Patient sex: M
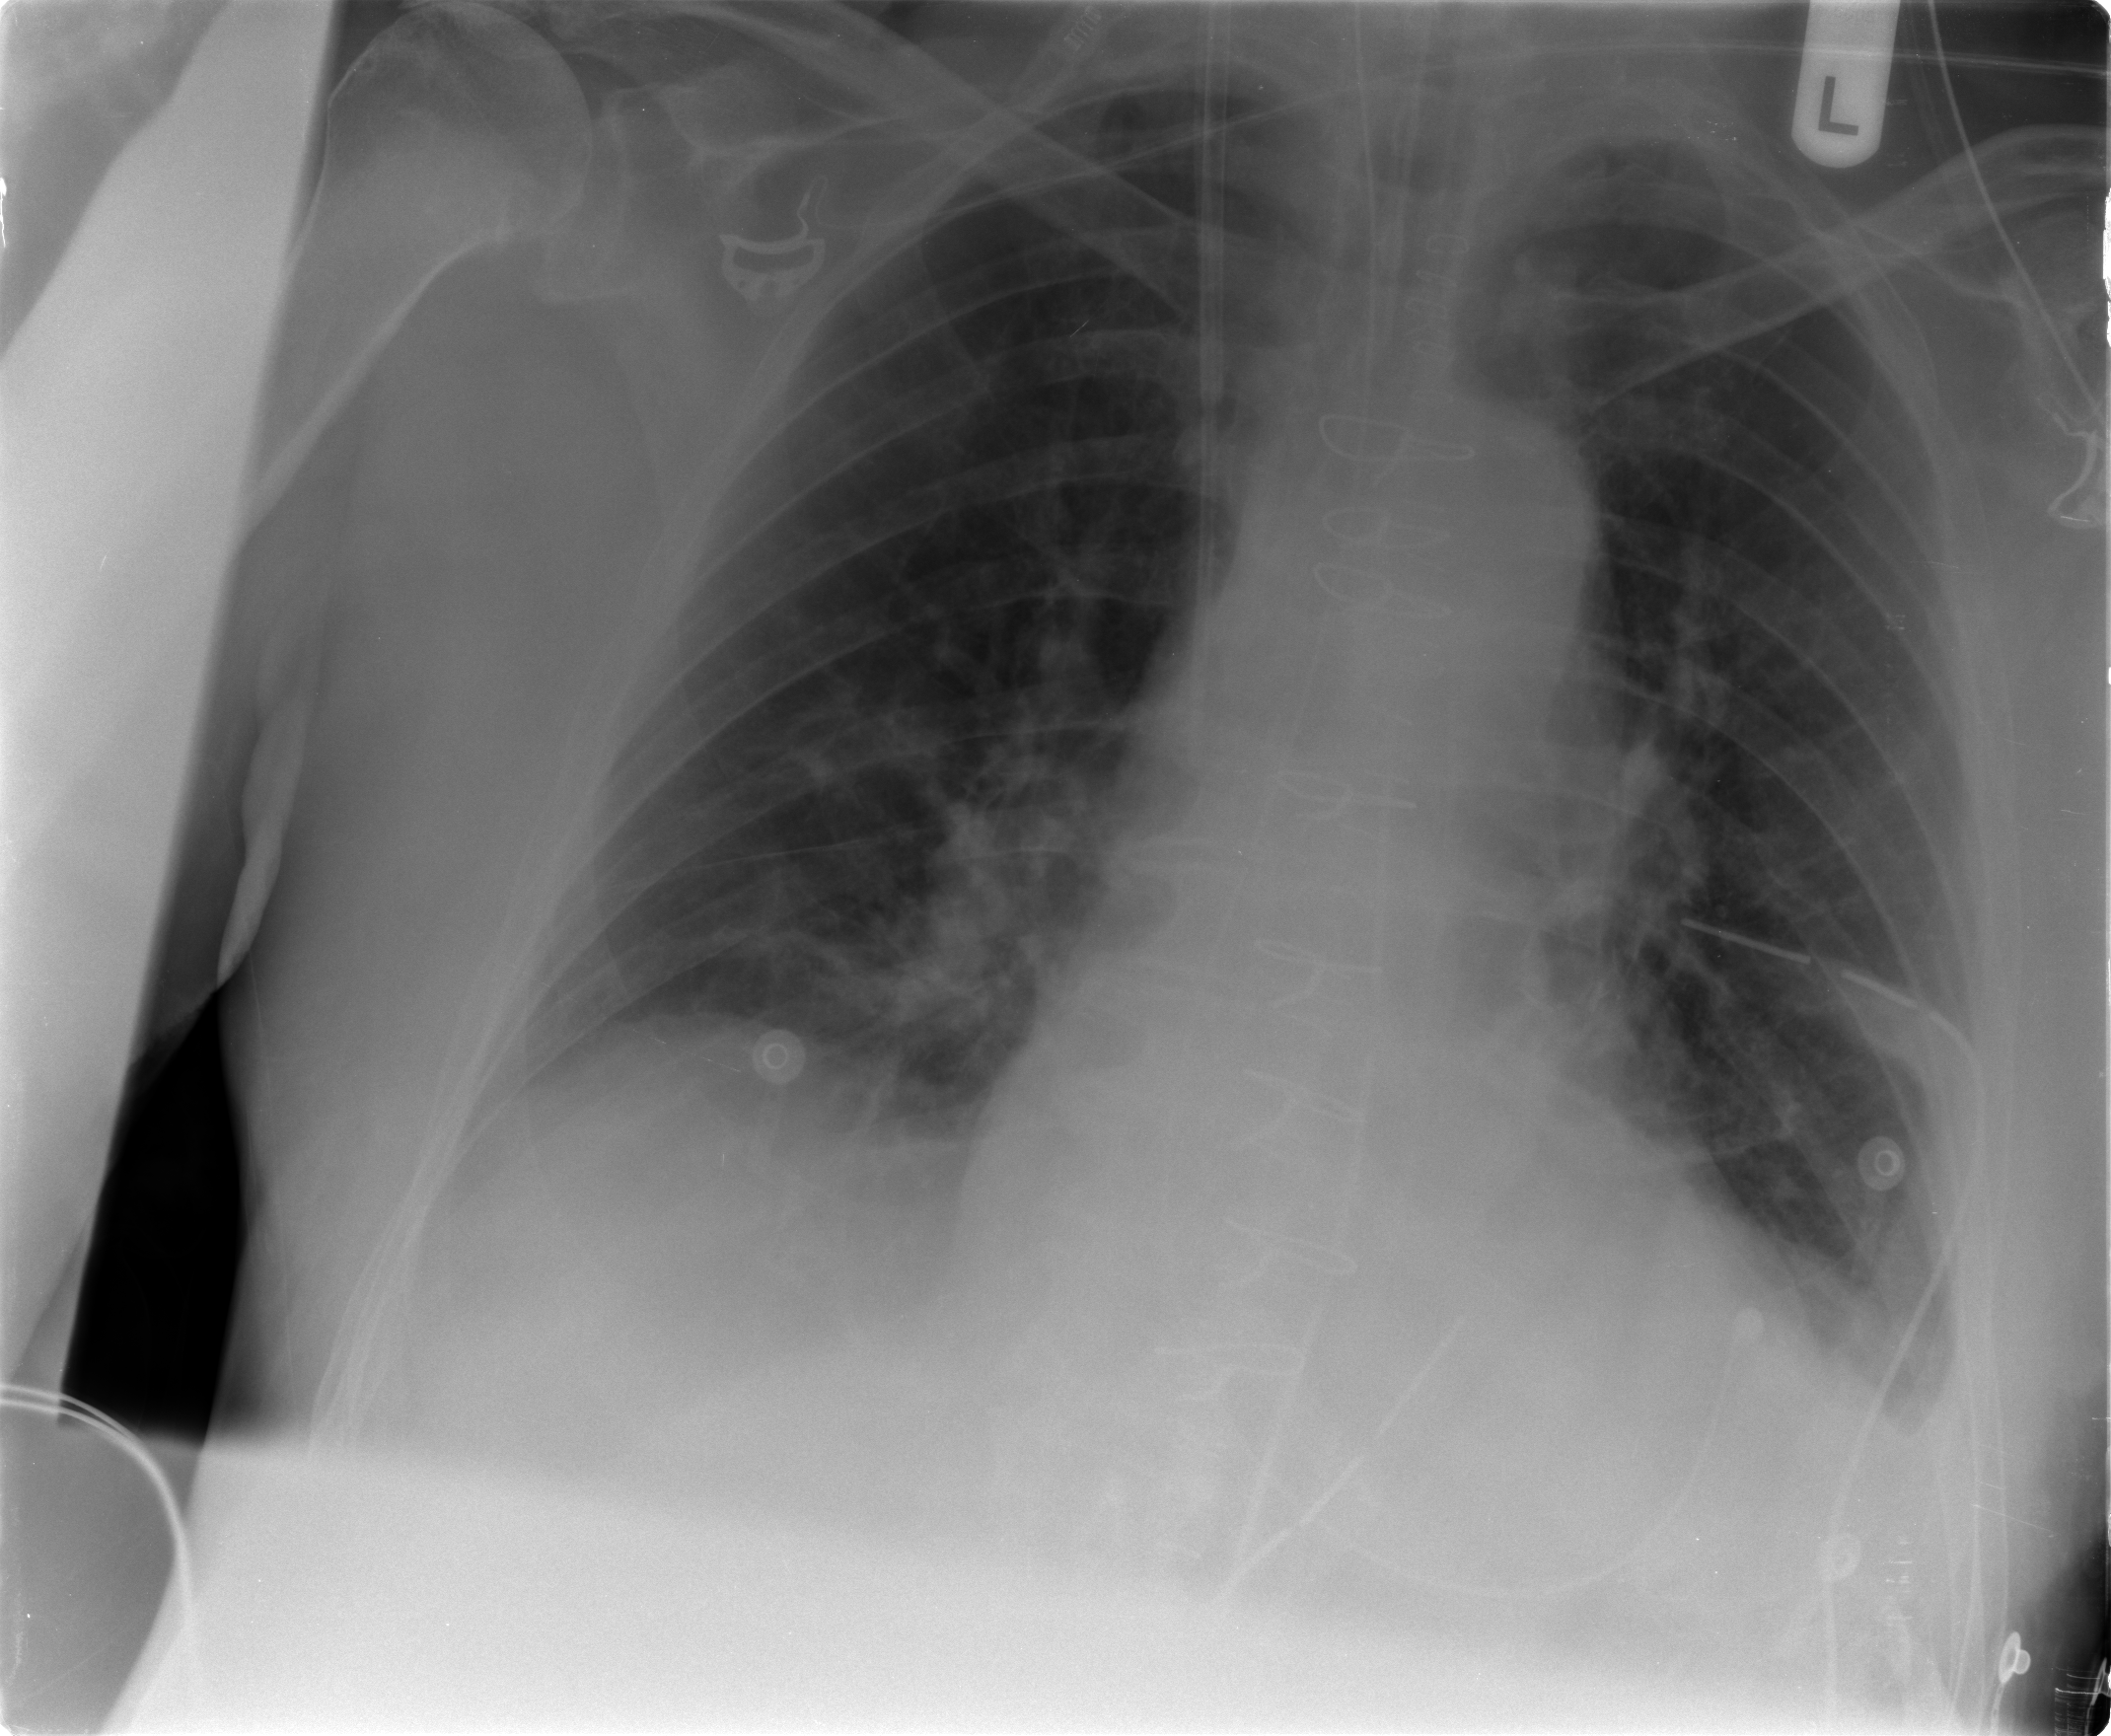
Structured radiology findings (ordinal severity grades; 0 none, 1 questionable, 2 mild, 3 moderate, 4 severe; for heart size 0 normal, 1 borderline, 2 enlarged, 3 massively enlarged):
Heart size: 1
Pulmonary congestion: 2
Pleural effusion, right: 1
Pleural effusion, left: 2
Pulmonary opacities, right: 0
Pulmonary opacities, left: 0
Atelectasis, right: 2
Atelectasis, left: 2